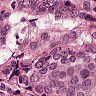
Metastatic tissue present: yes